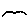
Label: bird